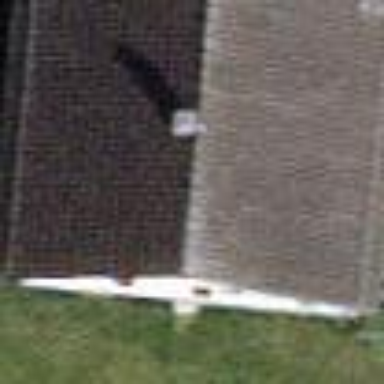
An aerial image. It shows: Gabled house with roof tiles.